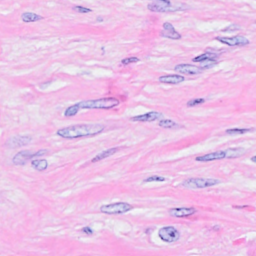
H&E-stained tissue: Breast